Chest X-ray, PA view. Patient: 55 years old, sex F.
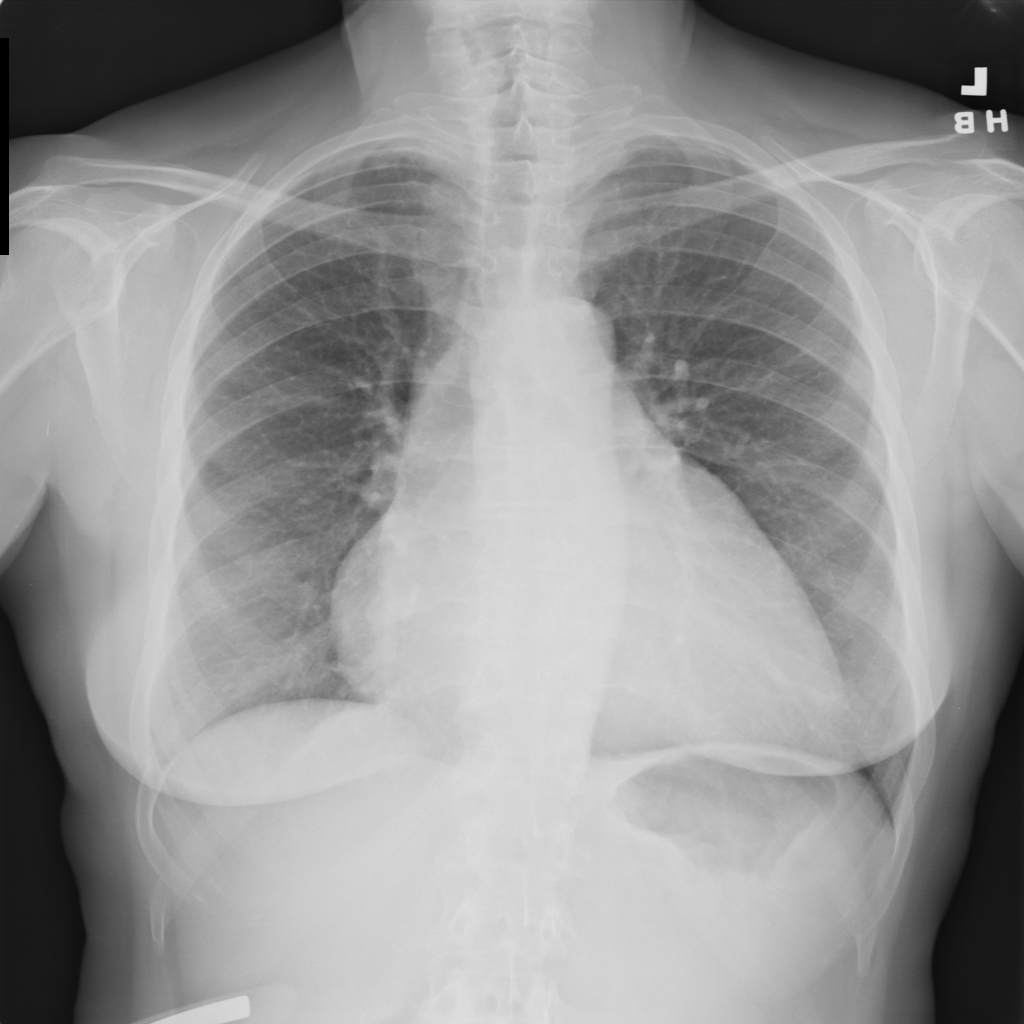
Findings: Cardiomegaly